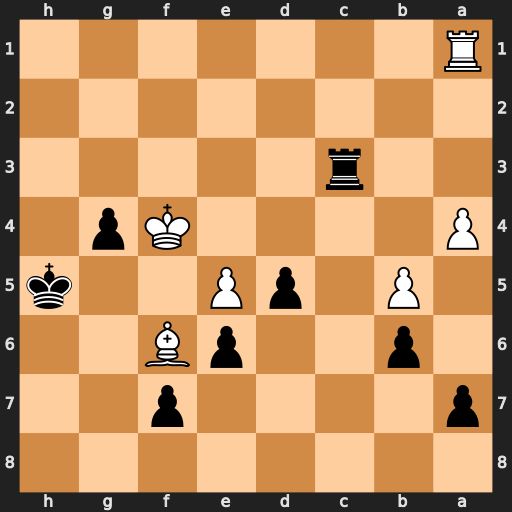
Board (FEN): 8/p4p2/1p2pB2/1P1pP2k/P4Kp1/2r5/8/R7
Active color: b
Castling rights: -
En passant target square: -
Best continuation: Rf3#